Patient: sex M, age 49
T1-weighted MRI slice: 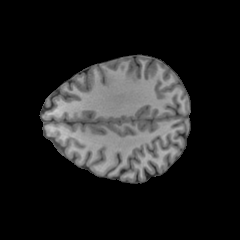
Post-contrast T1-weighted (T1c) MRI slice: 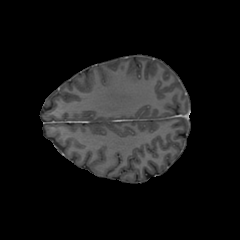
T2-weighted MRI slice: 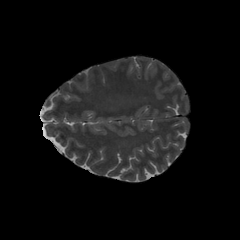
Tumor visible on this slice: no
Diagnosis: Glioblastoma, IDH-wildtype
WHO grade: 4